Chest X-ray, PA view. Patient: 42 years old, sex M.
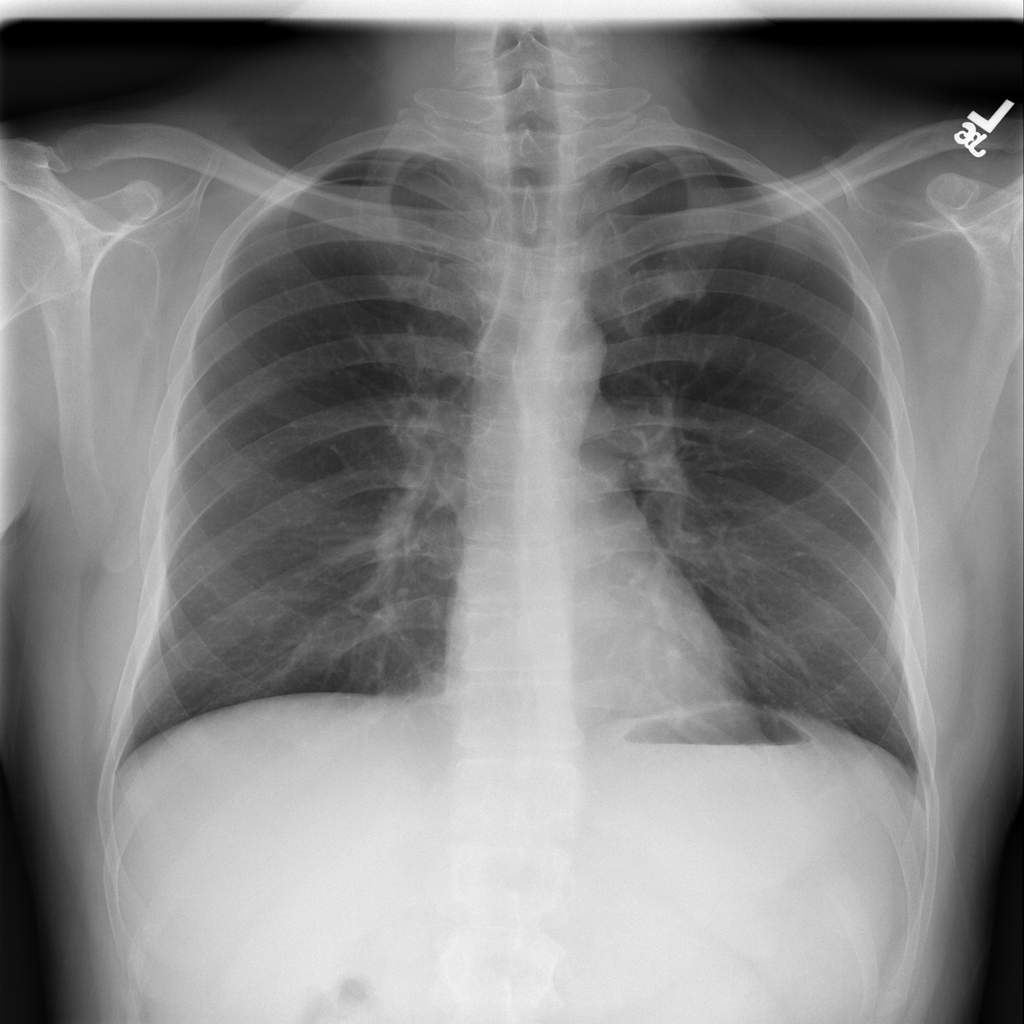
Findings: No Finding